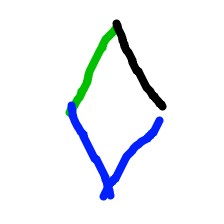
Shape: rhombus